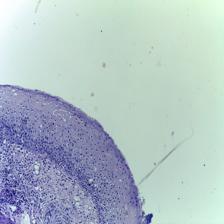
Diagnosis: Normal